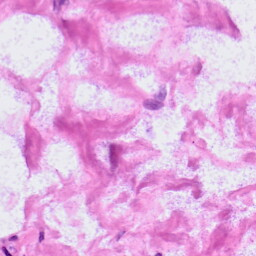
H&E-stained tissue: LymphNode